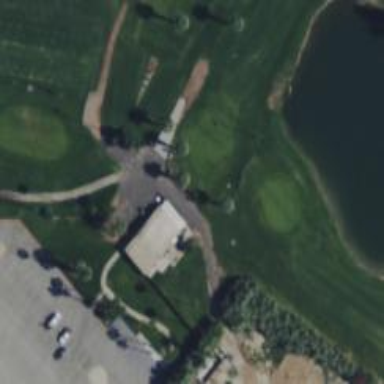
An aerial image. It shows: Designated path for golf carts with asphalt surface.